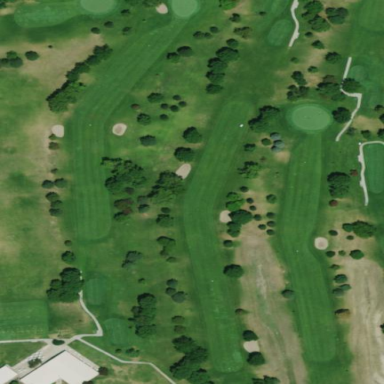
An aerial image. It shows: Grassy area designated as golf fairway.